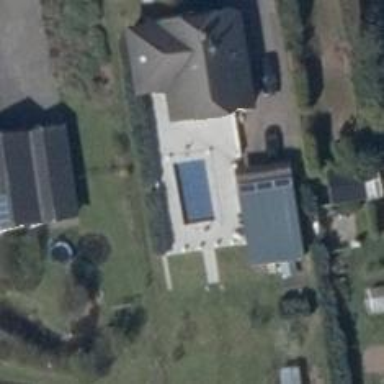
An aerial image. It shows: Swimming pool located in leisure land.